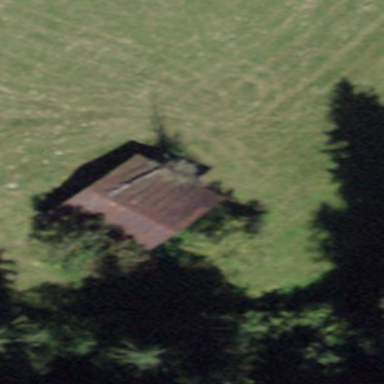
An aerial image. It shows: Rural barn.